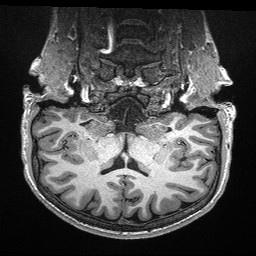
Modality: T1w
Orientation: sagittal
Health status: healthy
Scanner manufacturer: siemens
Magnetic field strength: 3 T
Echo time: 0.00298 s